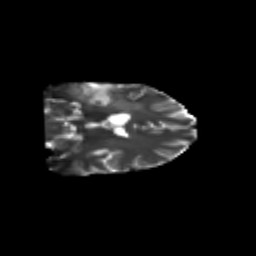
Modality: T2w
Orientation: coronal
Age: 43
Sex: male
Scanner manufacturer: siemens
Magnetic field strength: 3 T
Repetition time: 8.9 s
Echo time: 0.088 s